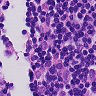
Metastatic tissue present: yes